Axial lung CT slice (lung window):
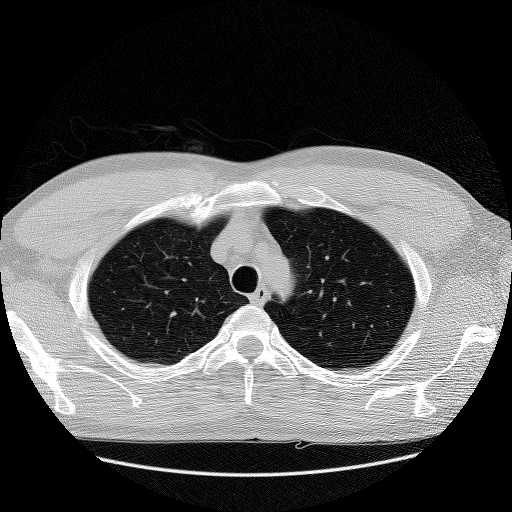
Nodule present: no